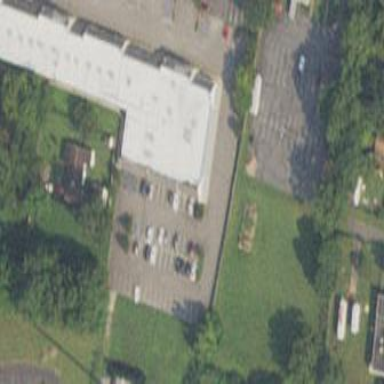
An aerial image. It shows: Retail building.